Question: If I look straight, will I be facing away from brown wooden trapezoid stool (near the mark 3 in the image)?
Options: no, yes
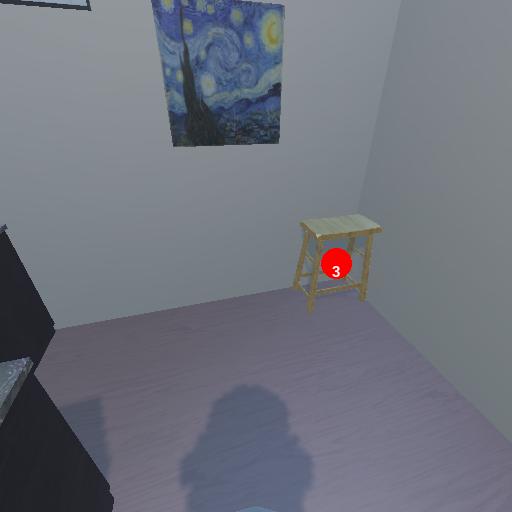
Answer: no